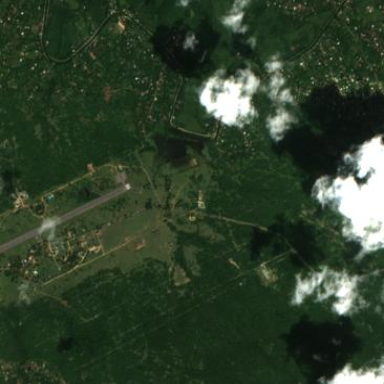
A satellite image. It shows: Aerodrome that serves both military and public purposes.